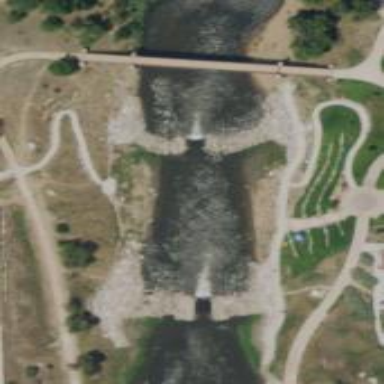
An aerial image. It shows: Weir along the waterway.